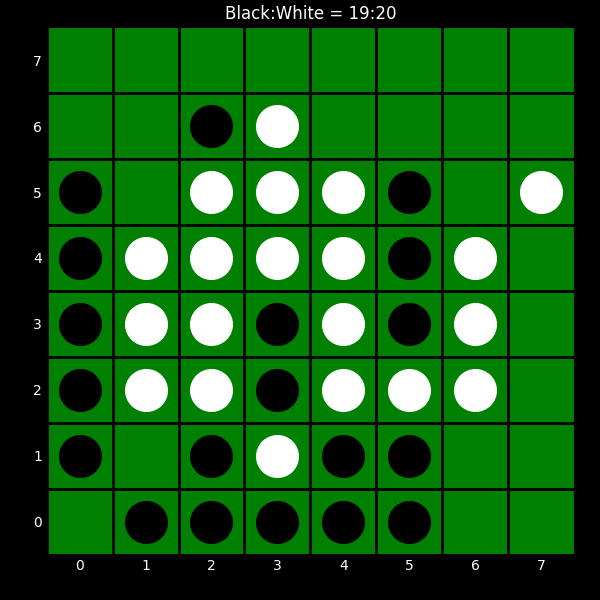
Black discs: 19
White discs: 20